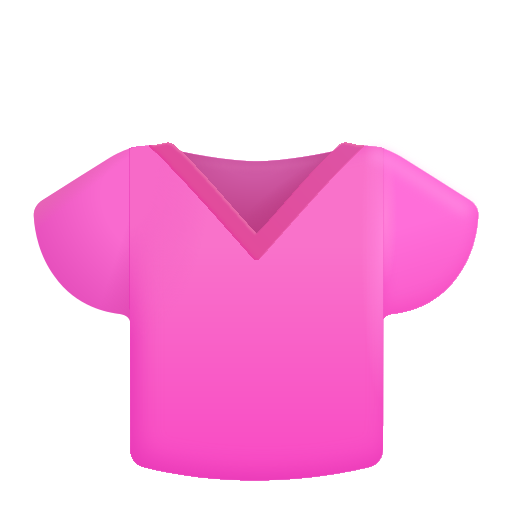
womans clothes color